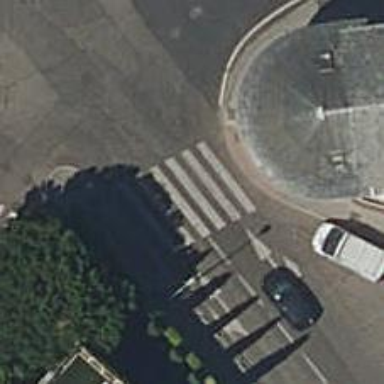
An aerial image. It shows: Uncontrolled crossing on the road.